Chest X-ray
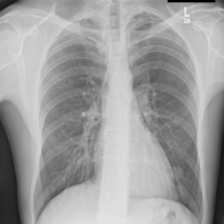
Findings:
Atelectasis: negative
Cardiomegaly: negative
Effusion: negative
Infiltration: negative
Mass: negative
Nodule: positive
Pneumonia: negative
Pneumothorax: negative
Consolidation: positive
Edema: negative
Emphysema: negative
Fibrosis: negative
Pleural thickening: negative
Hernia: negative